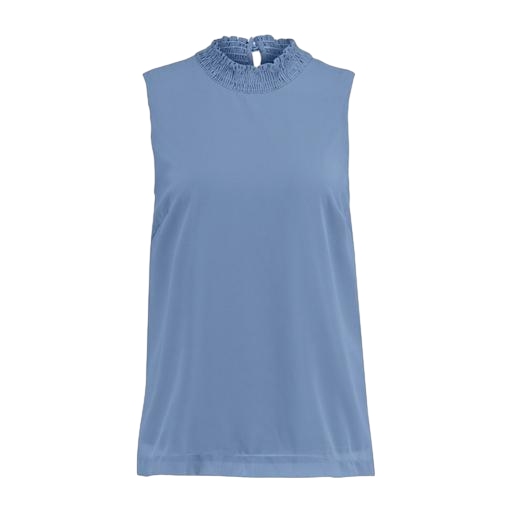
blue high-neck top, daria top sky blue, high-neck top, white background